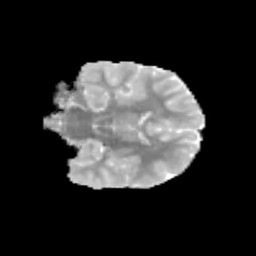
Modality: MD
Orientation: coronal
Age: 9
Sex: male
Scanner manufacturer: siemens
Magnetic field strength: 3 T
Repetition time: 3.8 s
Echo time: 0.07 s